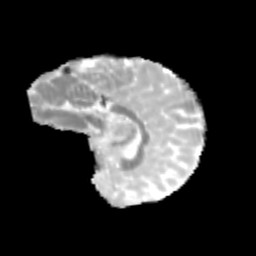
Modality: MD
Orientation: sagittal
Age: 11
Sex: female
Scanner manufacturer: siemens
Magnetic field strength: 3 T
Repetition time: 3.8 s
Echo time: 0.07 s